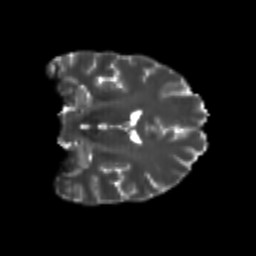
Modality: T2w
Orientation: coronal
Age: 22
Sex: male
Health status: healthy
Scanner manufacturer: philips
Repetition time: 7.391 s
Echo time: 0.08599 s